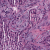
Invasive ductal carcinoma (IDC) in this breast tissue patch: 1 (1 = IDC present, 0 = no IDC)